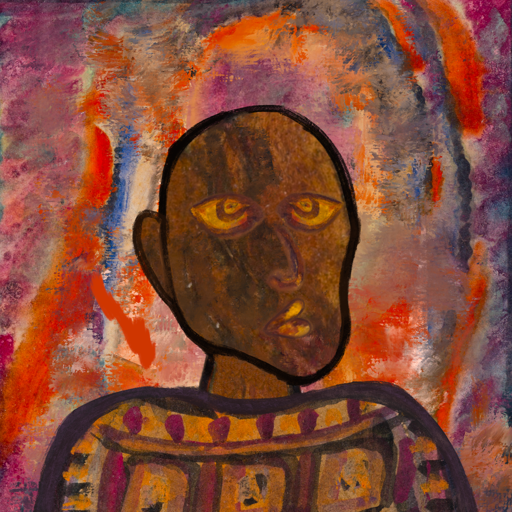
Background: Experience, Head And Neck Side: Mosgoul, Face Side: Comrade, Bust: Doll, Hair Side: Blank, Head Accessory: Blank, Second Necklace: Blank, Necklace: Blank, Baby: Blank